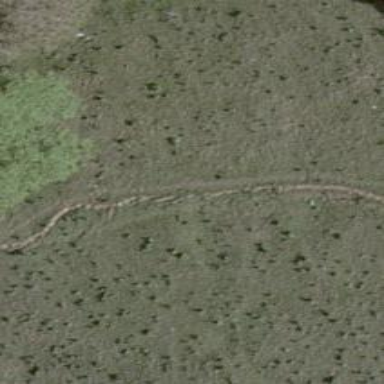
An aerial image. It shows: Path.